Question: My goal is simple , I want to do Asynchronous I/O calls (using async await) - but :
- <URL>
Ok.
Currently here is my code which it's job is to read from db and project each line to a 'Func<>'
'''
public IEnumerable < T > GetSomeData < T > (string sql, Func < IDataRecord, T > projector)
{
using(SqlConnection _conn = new SqlConnection(@"Data Source=..."))
{
using(SqlCommand _cmd = new SqlCommand(sql, _conn))
{
_conn.Open();
_cmd.CommandTimeout = 100000;
using(IDataReader rdr = _cmd.ExecuteReader())
{
while (rdr.Read()) yield return projector(rdr);
}
}
}
}
'''
So , what is projector ?
Each class has a function which gets a 'record' ( 'IDataRecord') and create an entity :
Example :
'''
public class MyClass
{
public static MyClass MyClassFactory(IDataRecord record)
{
return new MyClass
{
Name = record["Name"].ToString(),
Datee = DateTime.Parse(record["Datee"].ToString()),
val = decimal.Parse(record["val"].ToString())
};
}
public string Name { get; set; }
public DateTime Datee { get; set; }
public decimal val { get; set; }
}
'''
So here , 'MyClassFactory' would be the 'Func'
So how I currently run it ?
'''
var sql = @"SELECT TOP 1000 [NAME],[datee] ,[val] FROM [WebERP].[dbo].[t]";
var a = GetSomeData < MyClass > (sql, MyClass.MyClassFactory).Where(...); //notice the Func
'''
The problems starts now :
Adding 'async' to the method yields an error : ( Yes I know that Ienumerable is a interface hence the problem)
'public async Task<IEnumerable < T >> GetSomeData < T > (string sql, Func < IDataRecord, T > projector)'
> cannot be an iterator block because
'System.Threading.Tasks.Task>'
is not an iterator interface type
<URL> - :

Which compile.
How can I convert to support fully asynchronse IO call ?
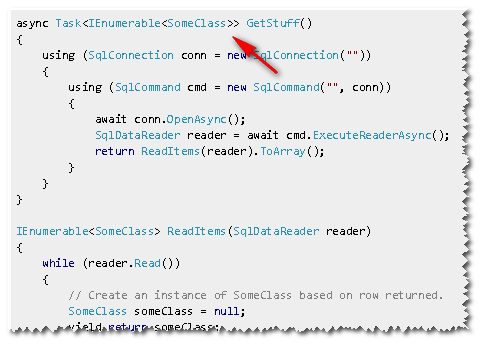
Answer: > I want to do Asynchronous I/O calls (using async await) - but :- - -
You may want to check Stephen Toub's <URL> for some great ideas on how to process asynchronous data sequences.
It's not (yet) possible to combine 'yield' and 'await', but I'm going to be a verbalist here: the quoted requirements didn't list 'IEnumerable' and LINQ. So, here's a possible solution shaped as two coroutines (almost untested).
Data producer routine (corresponds to 'IEnumarable' with 'yield'):
'''
public async Task GetSomeDataAsync<T>(
string sql, Func<IDataRecord, T> projector, ProducerConsumerHub<T> hub)
{
using (SqlConnection _conn = new SqlConnection(@"Data Source=..."))
{
using (SqlCommand _cmd = new SqlCommand(sql, _conn))
{
await _conn.OpenAsync();
_cmd.CommandTimeout = 100000;
using (var rdr = await _cmd.ExecuteReaderAsync())
{
while (await rdr.ReadAsync())
await hub.ProduceAsync(projector(rdr));
}
}
}
}
'''
Data consumer routine (correspond to 'foreach' or a LINQ expression):
'''
public async Task ConsumeSomeDataAsync(string sql)
{
var hub = new ProducerConsumerHub<IDataRecord>();
var producerTask = GetSomeDataAsync(sql, rdr => rdr, hub);
while (true)
{
var nextItemTask = hub.ConsumeAsync();
await Task.WhenAny(producerTask, nextItemTask);
if (nextItemTask.IsCompleted)
{
// process the next data item
Console.WriteLine(await nextItemTask);
}
if (producerTask.IsCompleted)
{
// process the end of sequence
await producerTask;
break;
}
}
}
'''
Coroutine execution helper (can also be implemented as a pair of <URL>:
'''
public class ProducerConsumerHub<T>
{
TaskCompletionSource<Empty> _consumer = new TaskCompletionSource<Empty>();
TaskCompletionSource<T> _producer = new TaskCompletionSource<T>();
// TODO: make thread-safe
public async Task ProduceAsync(T data)
{
_producer.SetResult(data);
await _consumer.Task;
_consumer = new TaskCompletionSource<Empty>();
}
public async Task<T> ConsumeAsync()
{
var data = await _producer.Task;
_producer = new TaskCompletionSource<T>();
_consumer.SetResult(Empty.Value);
return data;
}
struct Empty { public static readonly Empty Value = default(Empty); }
}
'''
This is just an idea. It might be an overkill for a simple task like this, and it could be improved in some areas (like thread-safety, race conditions and handling the end of the sequence without touching 'producerTask'). Yet it illustrates how the asynchronous data retrieval and processing could possibly be decoupled.